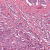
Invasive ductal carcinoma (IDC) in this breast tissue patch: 1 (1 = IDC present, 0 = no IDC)